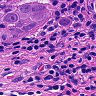
Metastatic tissue present: yes